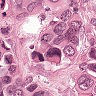
Metastatic tissue present: yes